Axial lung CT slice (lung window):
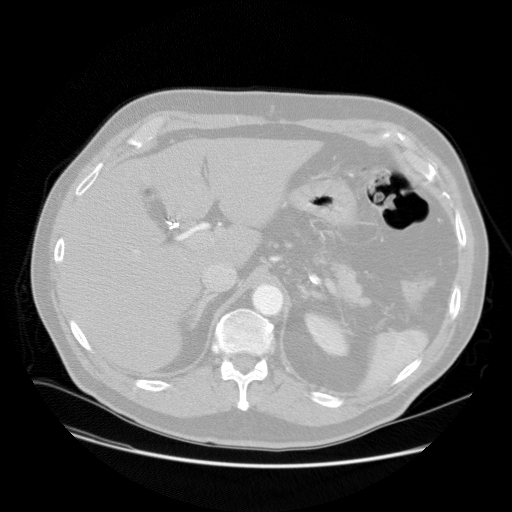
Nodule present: no